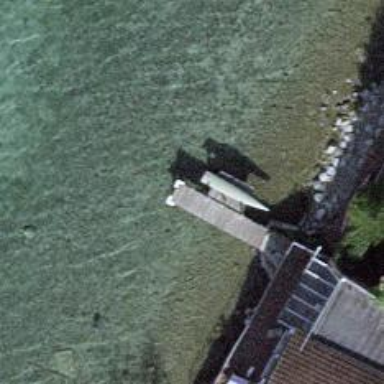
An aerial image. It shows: Man-made pier.